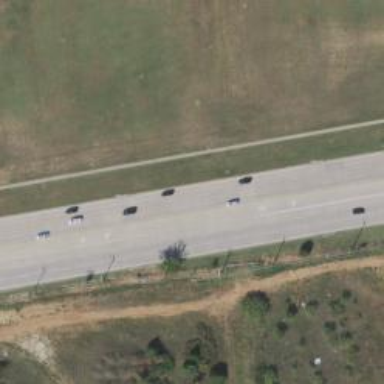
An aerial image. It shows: Trunk highway.